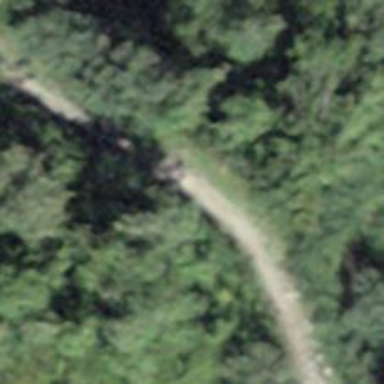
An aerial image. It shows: Path.